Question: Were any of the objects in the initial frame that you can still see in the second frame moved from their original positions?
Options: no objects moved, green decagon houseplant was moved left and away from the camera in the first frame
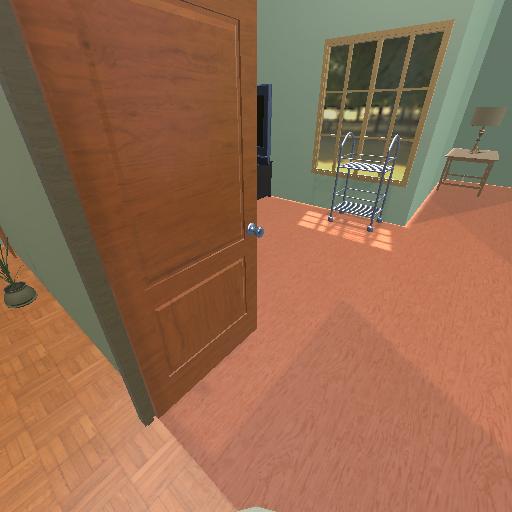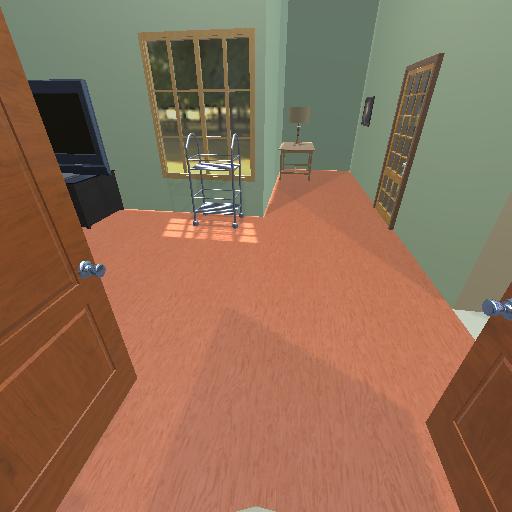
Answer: no objects moved